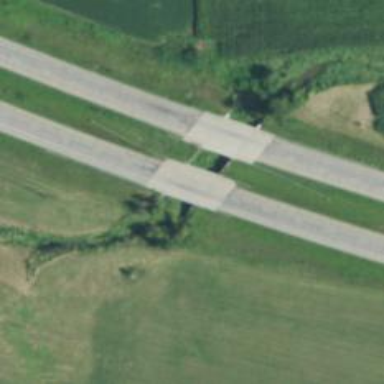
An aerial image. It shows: Asphalt road classified as trunk highway.